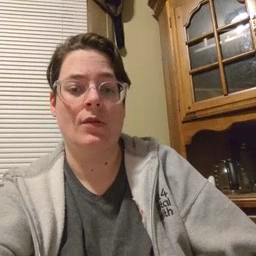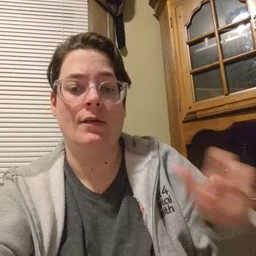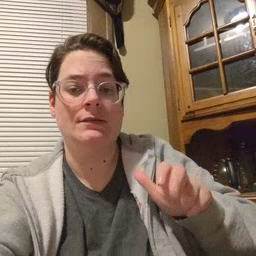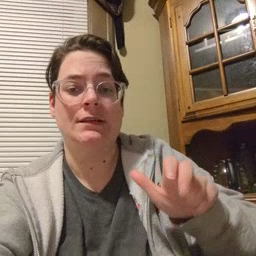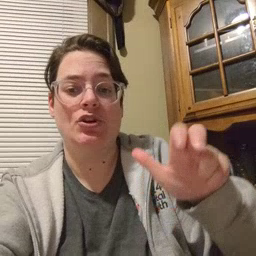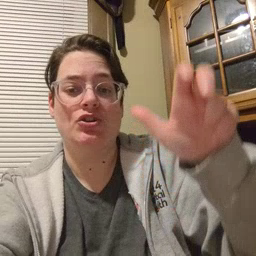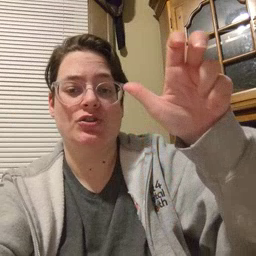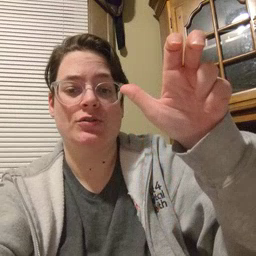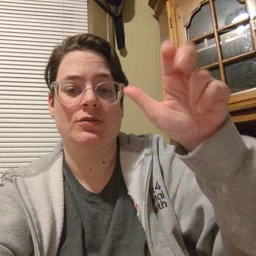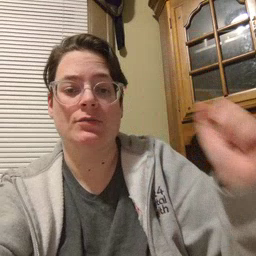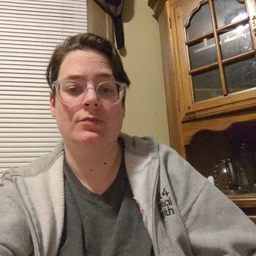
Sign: stairs